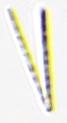
Label: Thalassionema